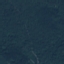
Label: Forest